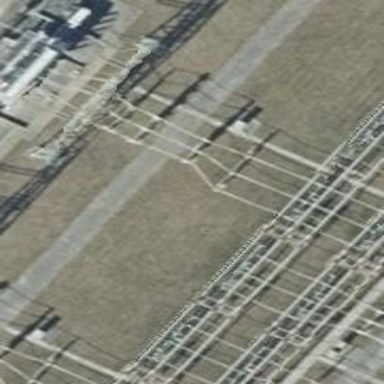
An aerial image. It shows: Outdoor switch with three cables.